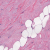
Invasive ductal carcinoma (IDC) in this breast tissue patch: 1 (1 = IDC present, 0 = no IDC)